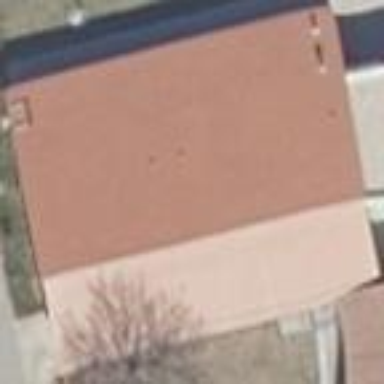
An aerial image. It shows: Kindergarten with gabled roof.